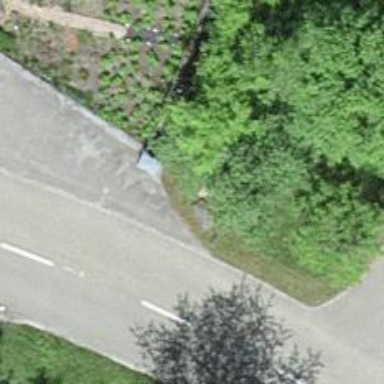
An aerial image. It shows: Wayside cross with historic significance.